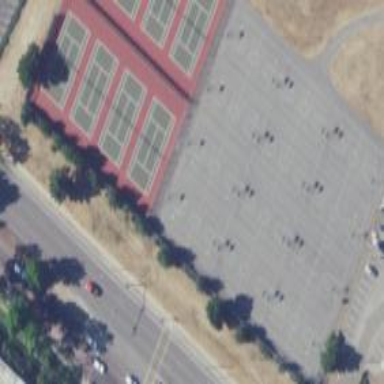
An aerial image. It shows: Basketball court on leisure land pitch.